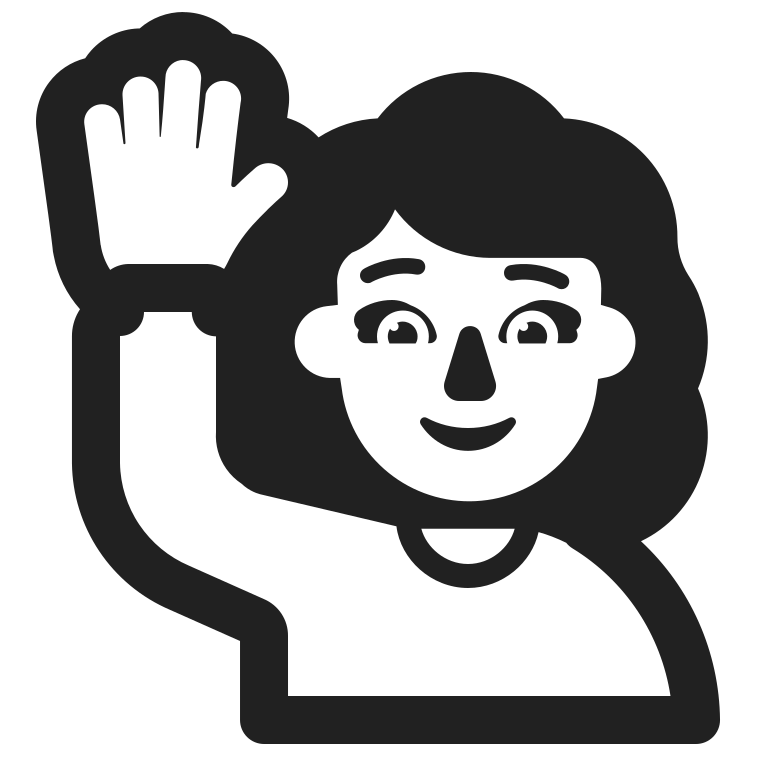
woman raising hand high contrast default